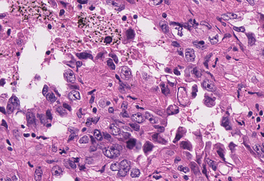
Tumor epithelial tissue: yes
Tumor-associated stroma tissue: yes
Normal tissue: no